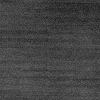
Atmospheric dust classification: dusty